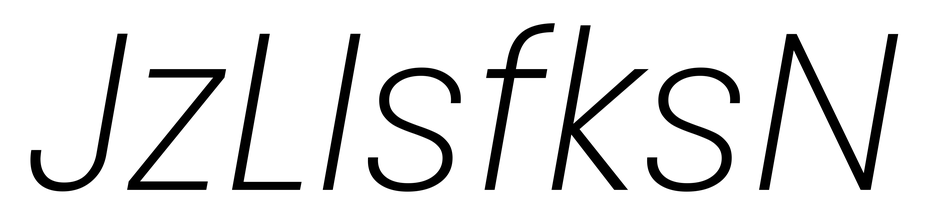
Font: Poppins-ExtraLightItalic